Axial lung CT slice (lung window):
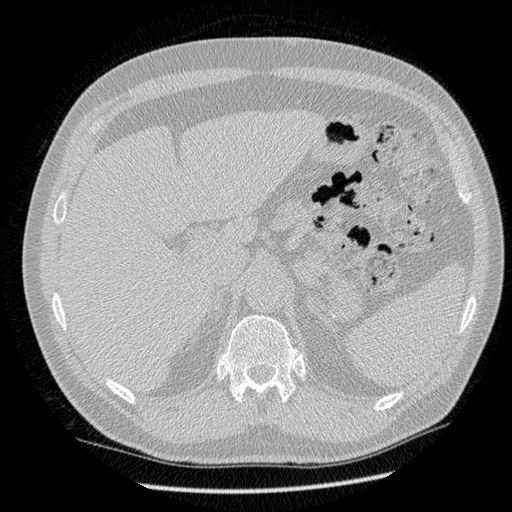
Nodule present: no